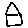
Label: house